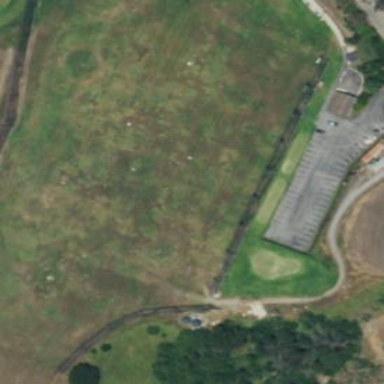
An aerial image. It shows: Golf driving range pitch for leisure land.